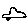
Label: car